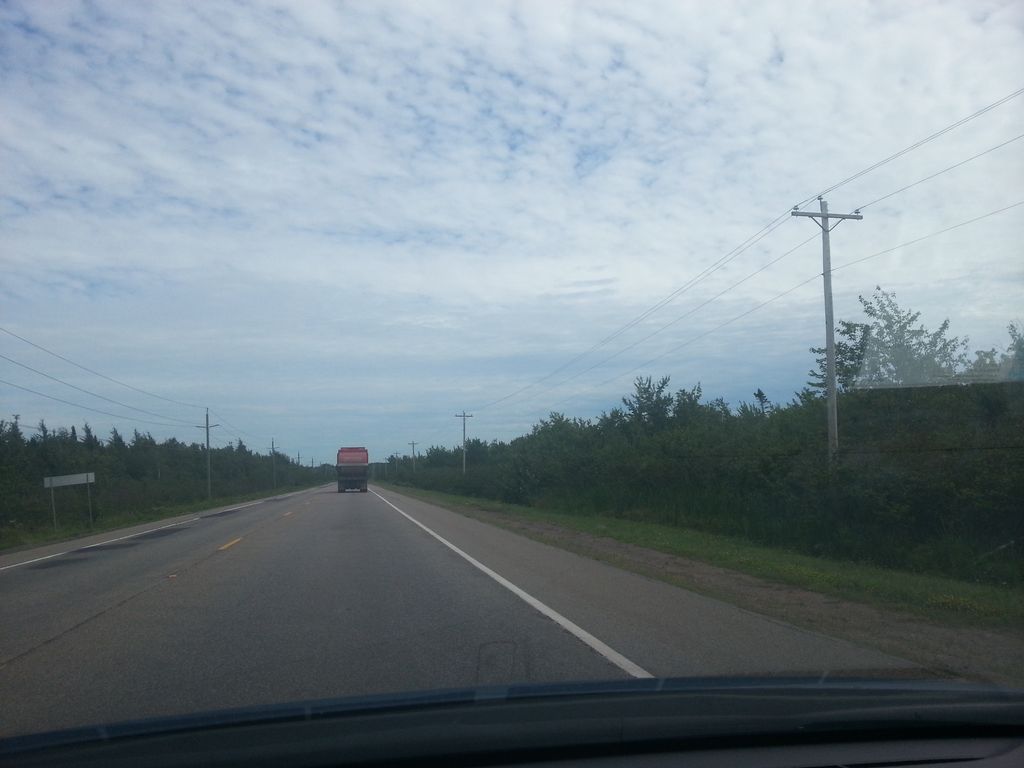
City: charlottetown